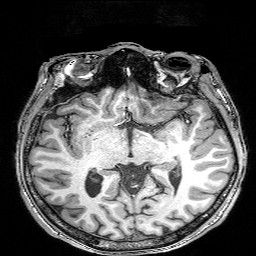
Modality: T1w
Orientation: coronal
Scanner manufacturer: siemens
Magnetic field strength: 3 T
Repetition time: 0.02 s
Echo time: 0.005 s